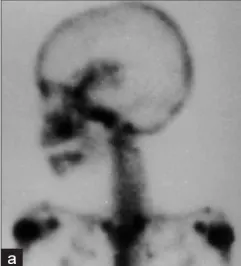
Left lateral view of the skull (a) of the Tc99m MDP static planar bone scan showing an oval area of increased tracer concentration in the left temporal region.
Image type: radiology (scintigraphy)